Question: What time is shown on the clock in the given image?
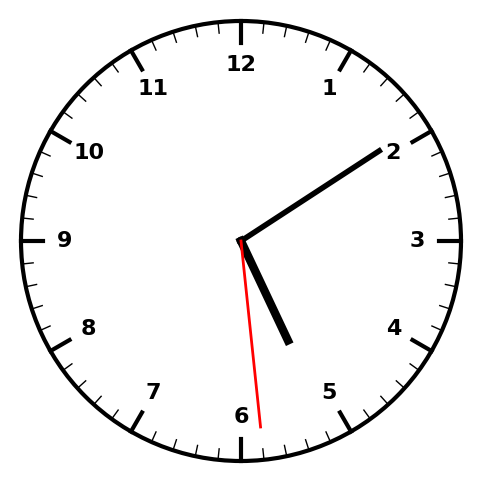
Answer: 05:09:29